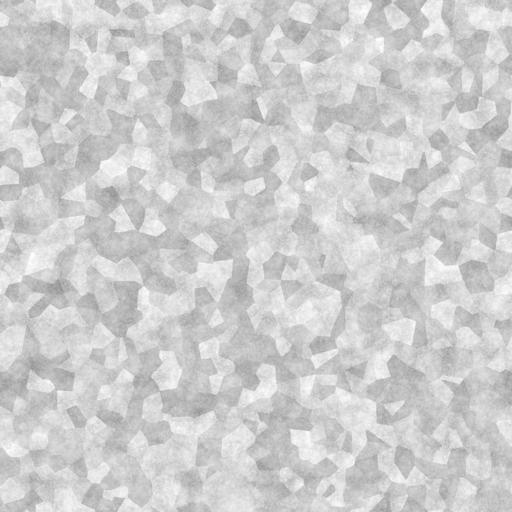
Tags: hole holes metal pattern perforated sheet sheets stamped